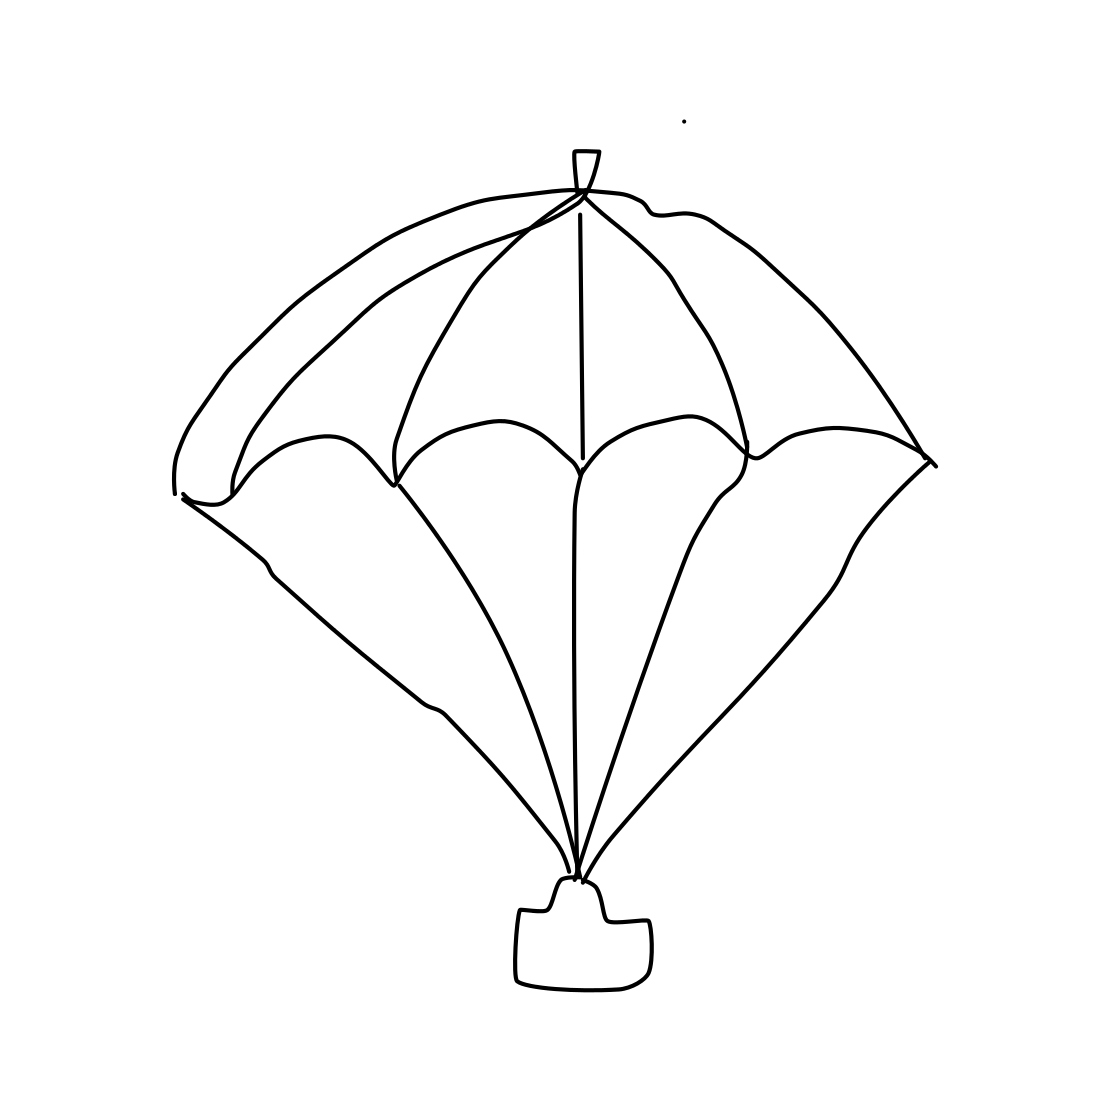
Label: parachute